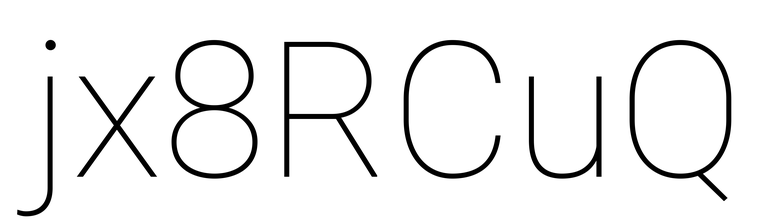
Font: Roboto_Thin